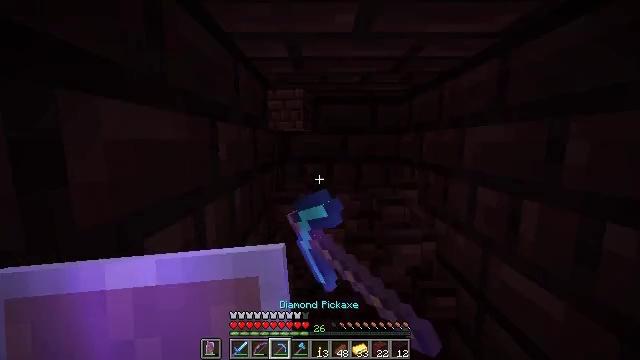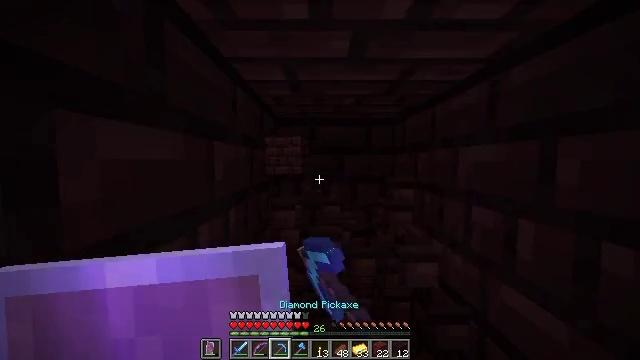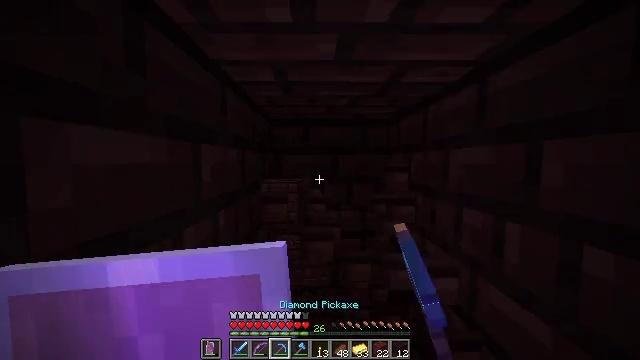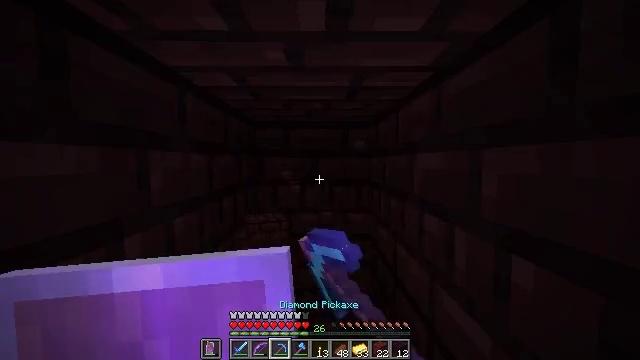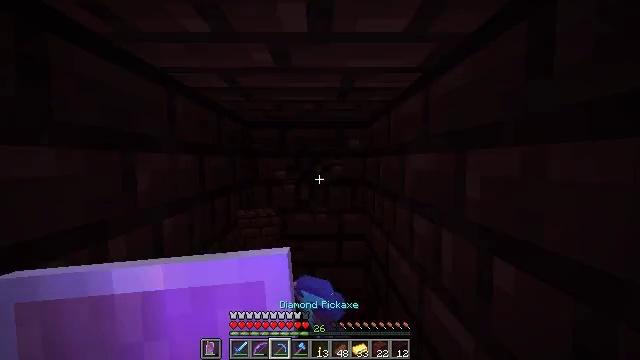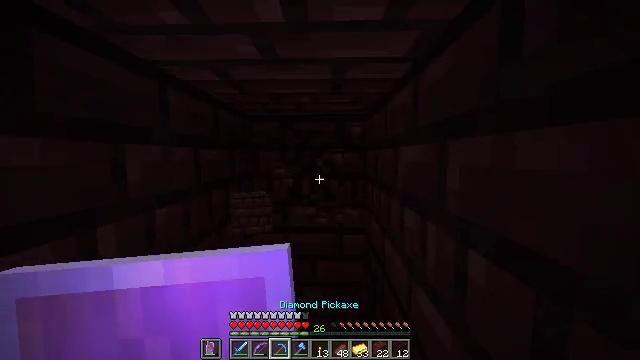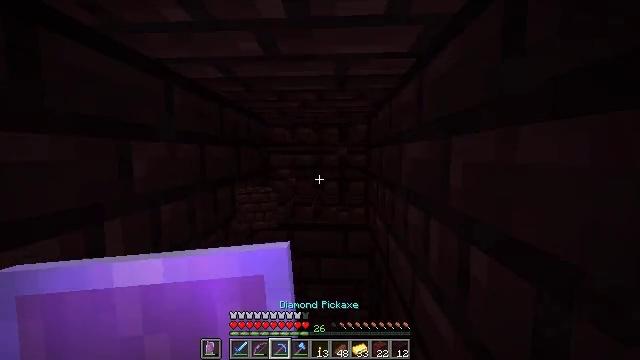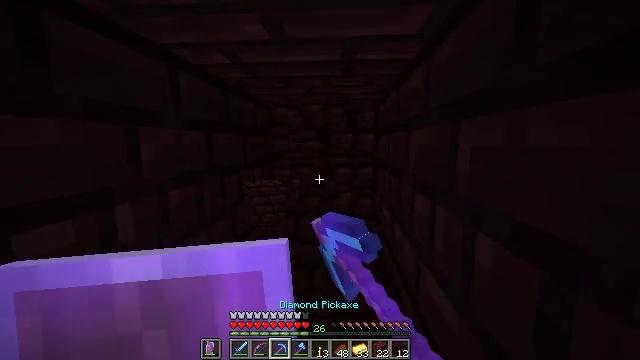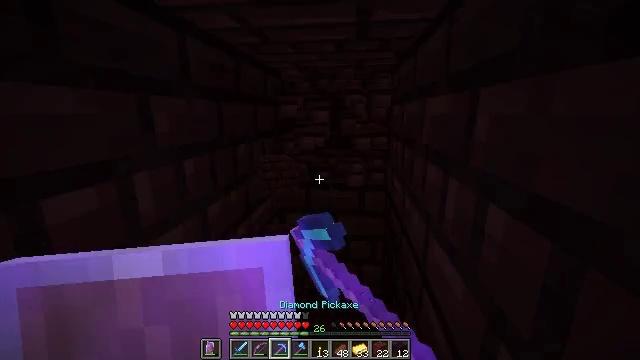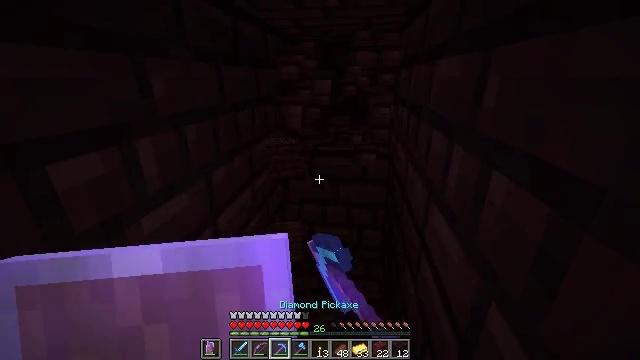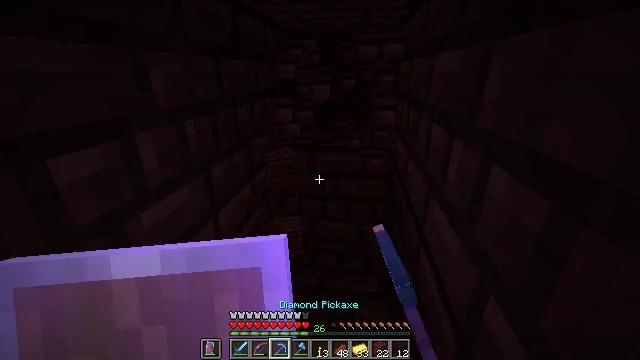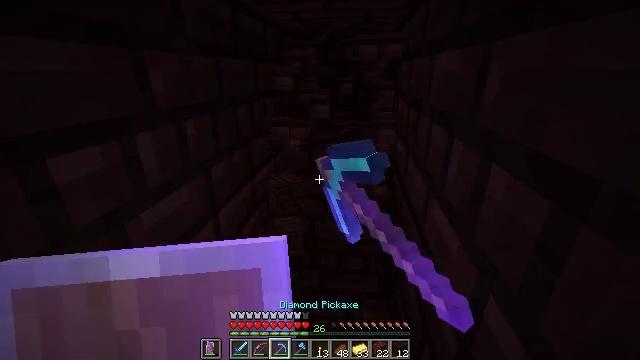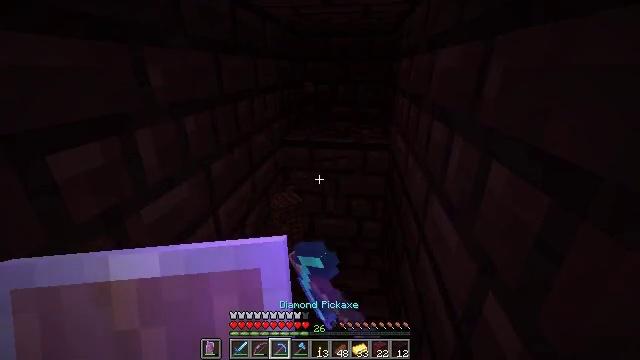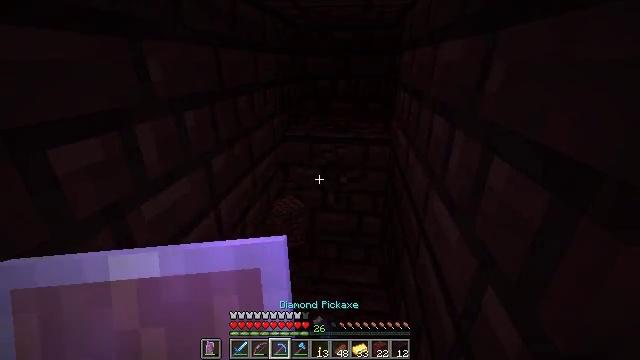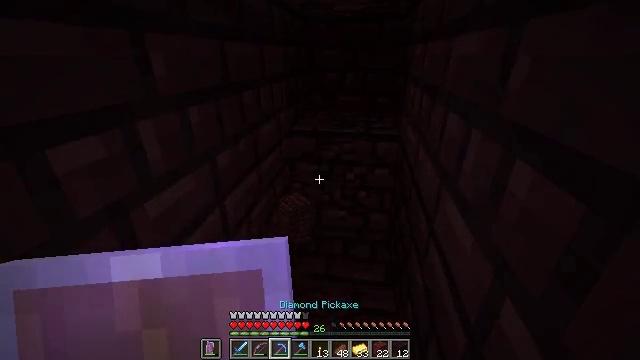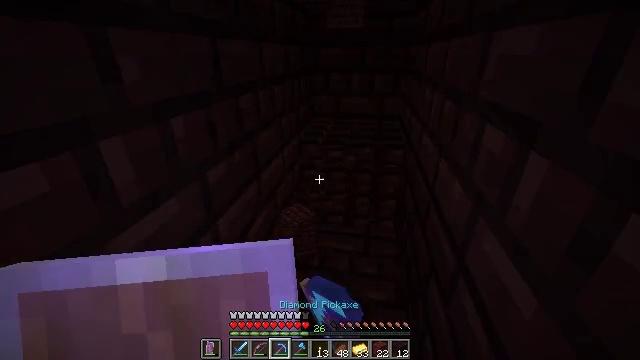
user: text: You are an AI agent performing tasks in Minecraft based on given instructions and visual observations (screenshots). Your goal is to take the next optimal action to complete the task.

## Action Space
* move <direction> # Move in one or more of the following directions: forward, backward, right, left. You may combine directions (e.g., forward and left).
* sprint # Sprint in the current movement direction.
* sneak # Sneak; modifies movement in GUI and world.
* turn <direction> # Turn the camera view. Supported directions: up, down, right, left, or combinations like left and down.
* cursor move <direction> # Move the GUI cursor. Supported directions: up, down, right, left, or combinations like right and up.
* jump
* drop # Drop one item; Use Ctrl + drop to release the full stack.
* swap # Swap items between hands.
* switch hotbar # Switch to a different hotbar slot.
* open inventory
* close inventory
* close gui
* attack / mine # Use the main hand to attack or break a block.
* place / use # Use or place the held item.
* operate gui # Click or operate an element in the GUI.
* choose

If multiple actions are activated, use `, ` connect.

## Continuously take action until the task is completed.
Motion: motion action
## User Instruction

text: Break the nether bricks in a fortress.
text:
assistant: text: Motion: turn up, attack / mine
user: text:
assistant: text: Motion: move right, attack / mine
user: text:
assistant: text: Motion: move right, attack / mine
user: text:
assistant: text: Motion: attack / mine
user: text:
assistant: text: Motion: turn left and down, attack / mine
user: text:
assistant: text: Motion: turn left, attack / mine
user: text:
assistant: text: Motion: turn left and down, attack / mine
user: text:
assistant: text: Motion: turn left and down, attack / mine
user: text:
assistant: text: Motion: turn down, attack / mine
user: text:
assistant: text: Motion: turn down, attack / mine
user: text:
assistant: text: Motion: attack / mine
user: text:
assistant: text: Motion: attack / mine
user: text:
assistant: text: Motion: turn down, attack / mine
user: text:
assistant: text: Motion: move forward, turn left and down, attack / mine
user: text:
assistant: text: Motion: move forward, attack / mine
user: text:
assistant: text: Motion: move forward, attack / mine
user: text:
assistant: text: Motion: move forward, turn up, attack / mine
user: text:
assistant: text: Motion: turn right and up, attack / mine
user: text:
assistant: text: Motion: turn right and up, attack / mine
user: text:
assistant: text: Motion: attack / mine
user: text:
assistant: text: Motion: sneak, attack / mine
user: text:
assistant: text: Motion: sneak, attack / mine
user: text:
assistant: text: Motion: sneak, attack / mine
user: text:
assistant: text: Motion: sneak, attack / mine
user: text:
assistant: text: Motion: move forward, sneak, attack / mine
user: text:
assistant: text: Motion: move forward, sneak, attack / mine
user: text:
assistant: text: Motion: move forward, sneak, turn down, attack / mine
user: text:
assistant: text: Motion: move forward, sneak, attack / mine
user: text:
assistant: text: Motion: move forward, sneak, attack / mine
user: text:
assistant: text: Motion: move forward, sneak, attack / mine